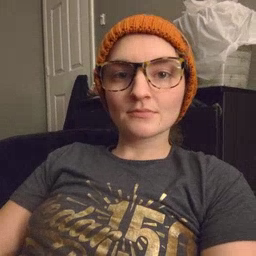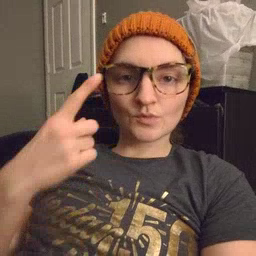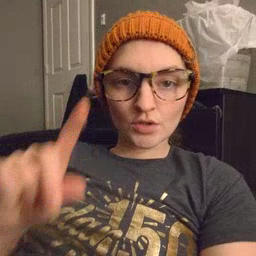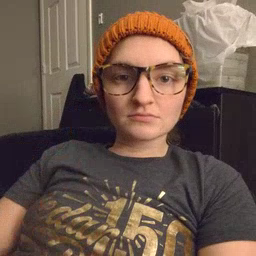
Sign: for